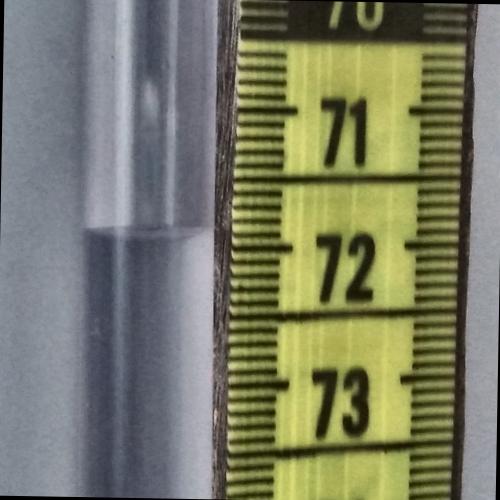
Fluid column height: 71.9 cm